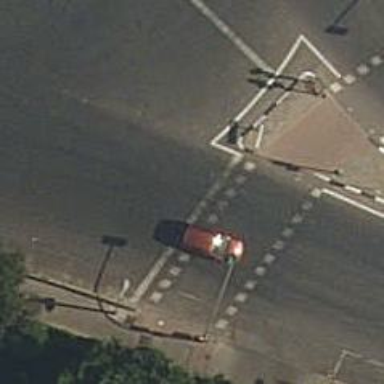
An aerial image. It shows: Road crossing with traffic signals.